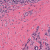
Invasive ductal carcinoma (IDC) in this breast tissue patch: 1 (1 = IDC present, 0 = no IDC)